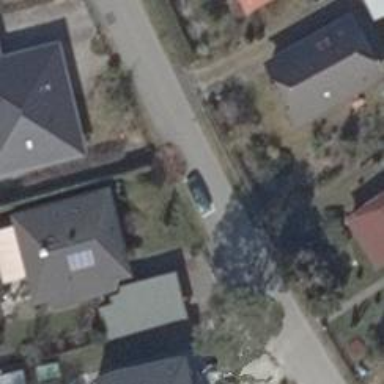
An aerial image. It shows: Driveway.